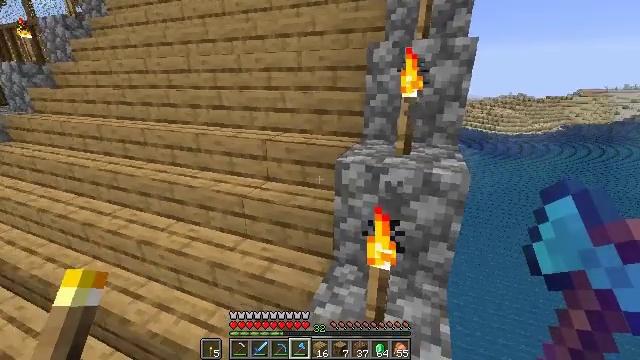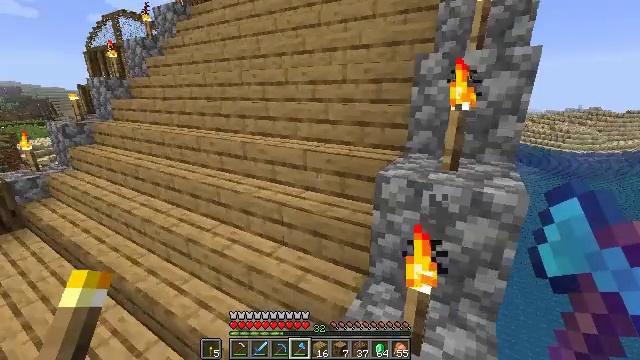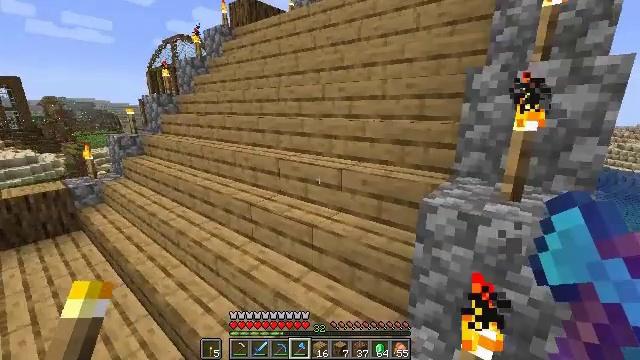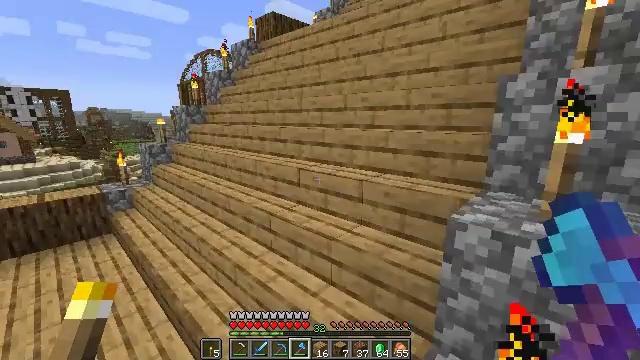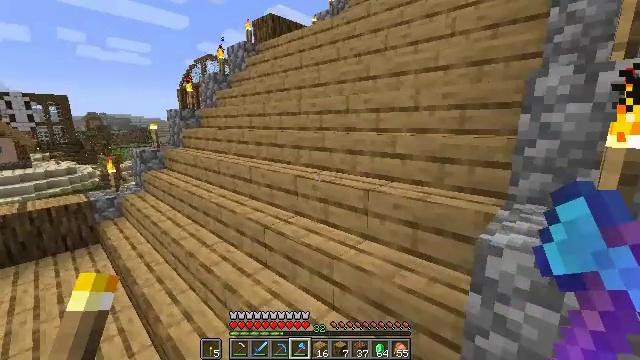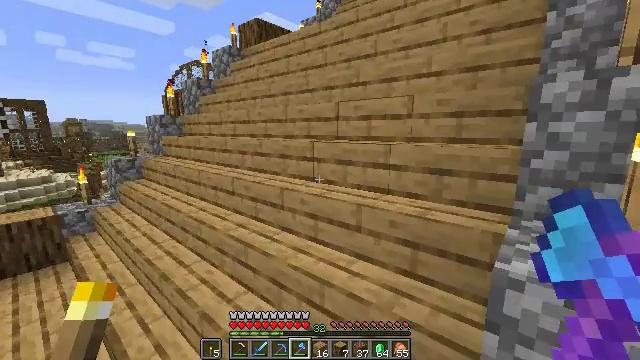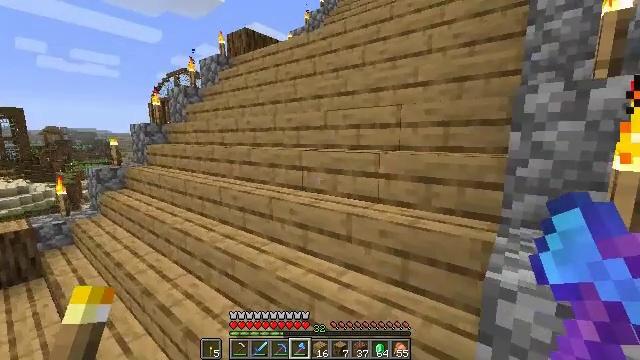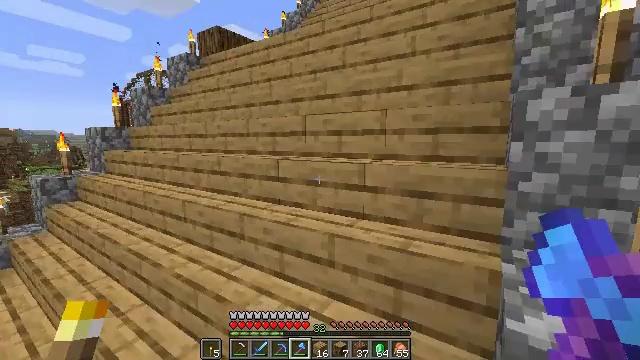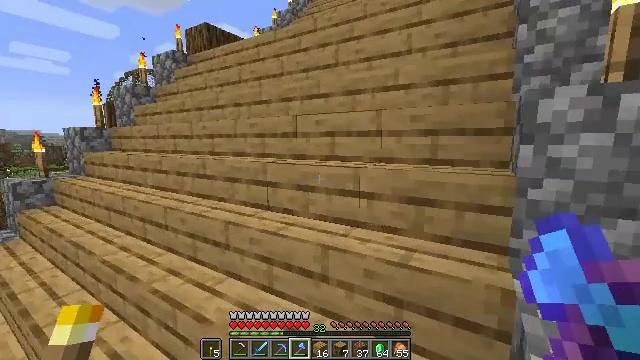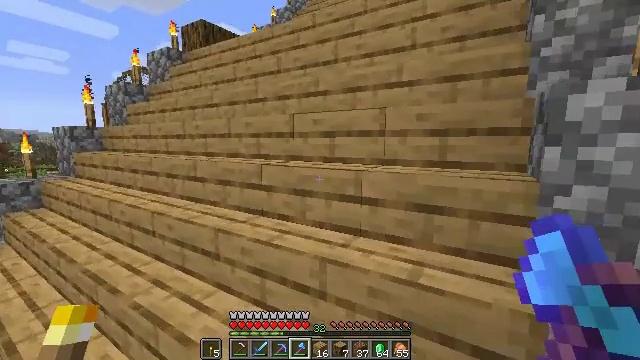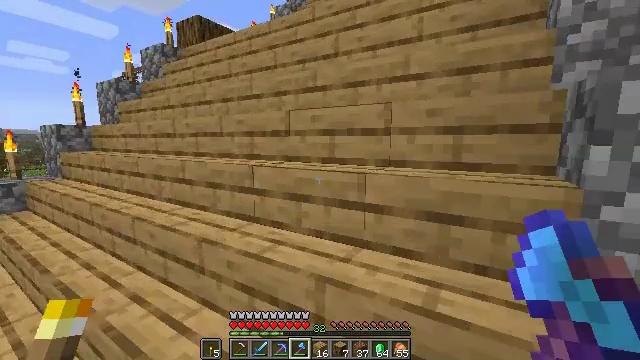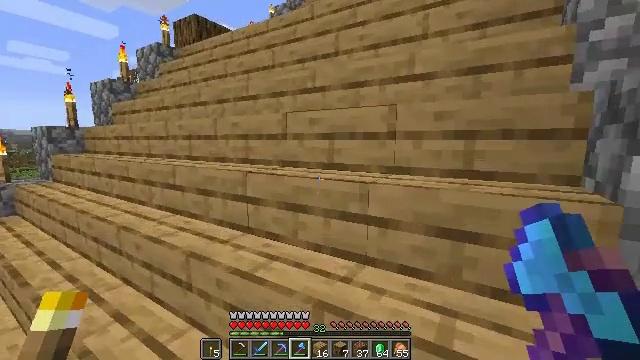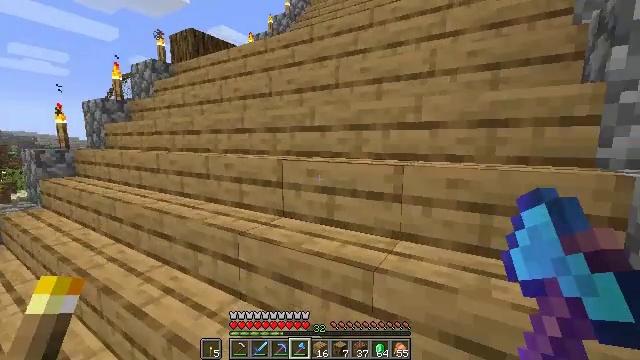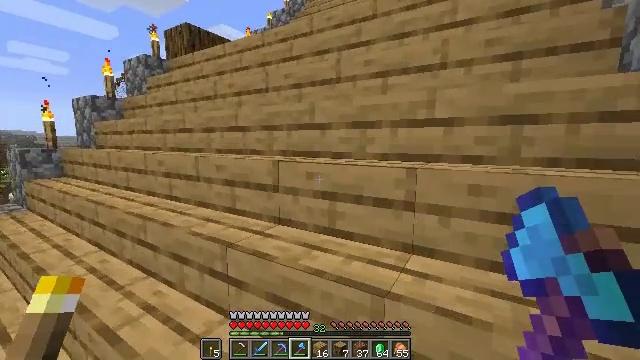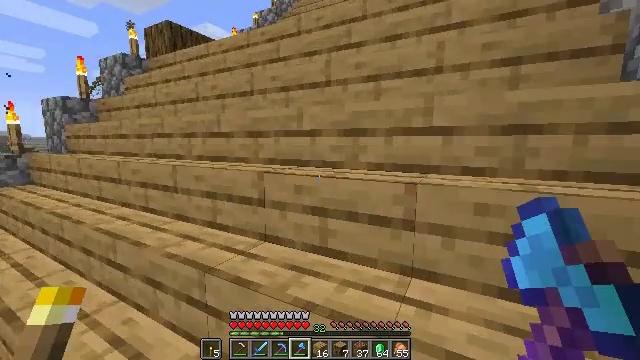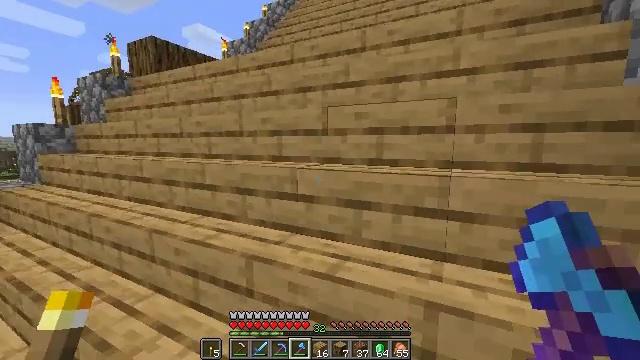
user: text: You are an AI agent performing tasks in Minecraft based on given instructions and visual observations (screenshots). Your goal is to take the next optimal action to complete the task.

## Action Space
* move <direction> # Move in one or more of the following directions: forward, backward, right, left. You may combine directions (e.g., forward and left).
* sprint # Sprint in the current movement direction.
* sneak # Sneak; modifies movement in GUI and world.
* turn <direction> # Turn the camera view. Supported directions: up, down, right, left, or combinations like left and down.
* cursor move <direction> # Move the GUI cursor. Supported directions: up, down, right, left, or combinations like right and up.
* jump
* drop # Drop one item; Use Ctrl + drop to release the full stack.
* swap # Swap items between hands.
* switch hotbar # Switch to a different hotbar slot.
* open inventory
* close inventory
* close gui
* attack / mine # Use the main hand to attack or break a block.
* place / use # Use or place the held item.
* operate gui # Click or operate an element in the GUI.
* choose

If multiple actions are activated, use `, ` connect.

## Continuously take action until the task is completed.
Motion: motion action
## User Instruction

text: Break the stripped oak log.
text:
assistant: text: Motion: move forward, turn left and up
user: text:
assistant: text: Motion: move forward, turn left and up
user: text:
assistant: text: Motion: move forward, turn left and up
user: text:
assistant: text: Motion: move forward
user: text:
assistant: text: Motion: move forward, turn right and up
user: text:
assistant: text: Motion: move forward, turn right and up
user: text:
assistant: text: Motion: move forward, turn right
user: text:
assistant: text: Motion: move forward, turn right
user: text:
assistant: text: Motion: move forward
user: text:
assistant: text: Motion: move forward
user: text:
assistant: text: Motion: move forward
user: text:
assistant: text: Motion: move forward
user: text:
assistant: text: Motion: move forward
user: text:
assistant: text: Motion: move forward, turn right, jump
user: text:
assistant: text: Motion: move forward, turn right, jump
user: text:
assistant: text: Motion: move forward, turn right and up, jump
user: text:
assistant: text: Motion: move forward, turn right and up, jump
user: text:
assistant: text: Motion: move forward, turn right and up, jump
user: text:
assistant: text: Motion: move forward, turn right and up, jump
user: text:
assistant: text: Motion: move forward, turn right and up, jump
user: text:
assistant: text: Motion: move forward, turn right and up, jump
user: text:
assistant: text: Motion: move forward, turn right and up, jump
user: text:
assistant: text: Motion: move forward, turn right, jump
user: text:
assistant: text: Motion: move forward, sprint, turn right and up, jump
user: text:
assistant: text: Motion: move forward, sprint, jump
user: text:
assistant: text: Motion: move forward, sprint, jump
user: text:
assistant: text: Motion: move forward, sprint, jump
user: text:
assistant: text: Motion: move forward, sprint, jump
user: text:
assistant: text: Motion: move forward, jump
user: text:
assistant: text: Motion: move forward, jump